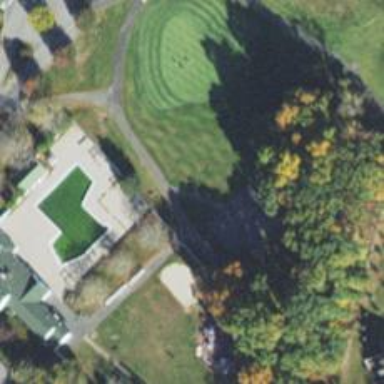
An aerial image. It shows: Pathway for golfing.